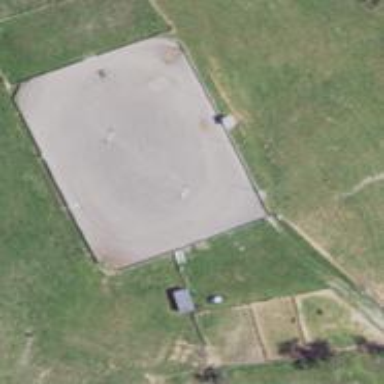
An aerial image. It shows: Farmyard area.